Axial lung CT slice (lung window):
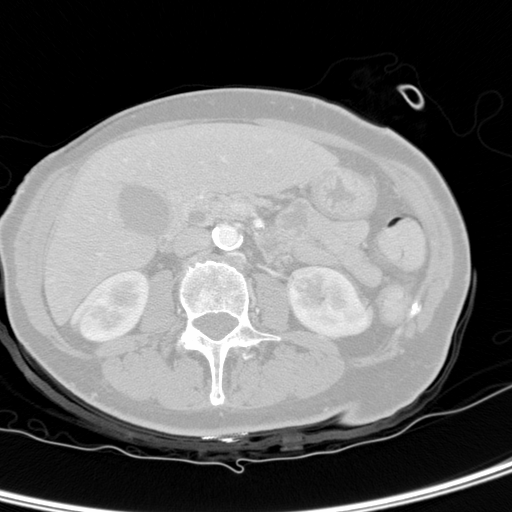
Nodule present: no